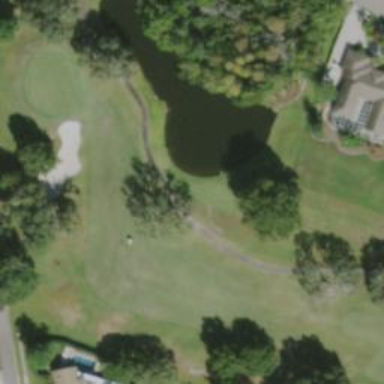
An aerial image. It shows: View of golf hole.